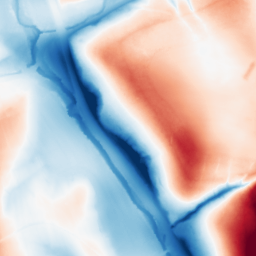
Category: classical
Decomposition family: gaussian_anisotropic
Decomposition parameters: sigma_x: 50
sigma_y: 5
Upsampling method: linear_exact
Upsampling parameters: scale: 4
Upsampling scale: 4